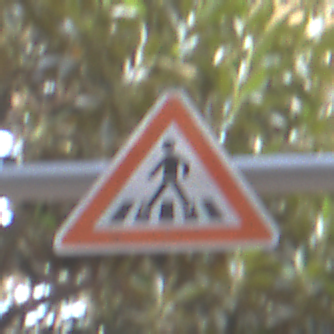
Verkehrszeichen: FussgaengerueberwegRechts
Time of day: MorningAfternoon
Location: Outdoor (Suburban)
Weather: PartlyCloudy
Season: NotSpecified
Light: Natural